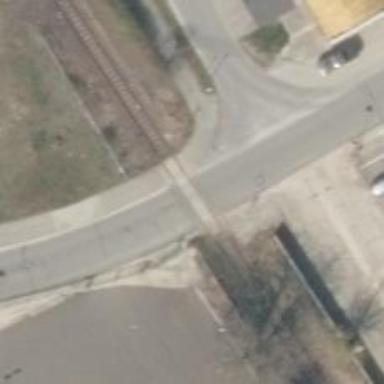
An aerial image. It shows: Railway level crossing.